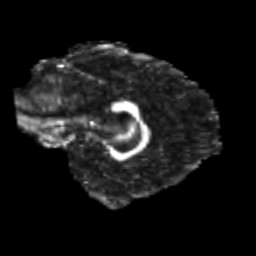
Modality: FA
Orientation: sagittal
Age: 21
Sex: female
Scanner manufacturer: siemens
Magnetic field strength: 3 T
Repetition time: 3.5 s
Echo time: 0.104 s